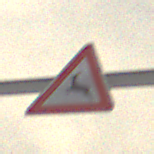
Verkehrszeichen: WildwechselRechts
Umgebung: Outdoor, Nature
Tageszeit: MorningAfternoon
Wetter: Overcast
Licht: Natural
Jahreszeit: Winter
Kontrast: LowContrast